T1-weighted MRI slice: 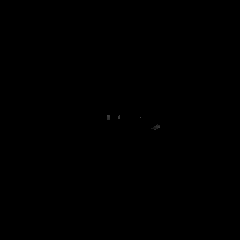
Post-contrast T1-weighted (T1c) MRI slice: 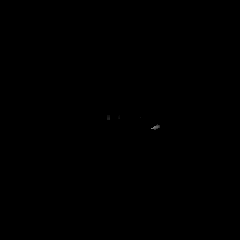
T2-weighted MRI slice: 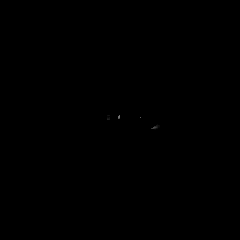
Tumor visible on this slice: no